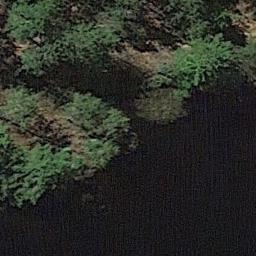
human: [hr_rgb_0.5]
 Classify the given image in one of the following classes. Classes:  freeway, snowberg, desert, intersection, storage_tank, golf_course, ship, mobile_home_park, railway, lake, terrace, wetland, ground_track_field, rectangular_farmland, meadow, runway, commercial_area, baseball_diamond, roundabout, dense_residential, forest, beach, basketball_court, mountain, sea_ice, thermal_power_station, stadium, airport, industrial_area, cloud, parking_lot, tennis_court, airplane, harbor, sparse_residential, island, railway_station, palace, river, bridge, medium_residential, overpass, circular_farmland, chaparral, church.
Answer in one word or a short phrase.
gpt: wetland